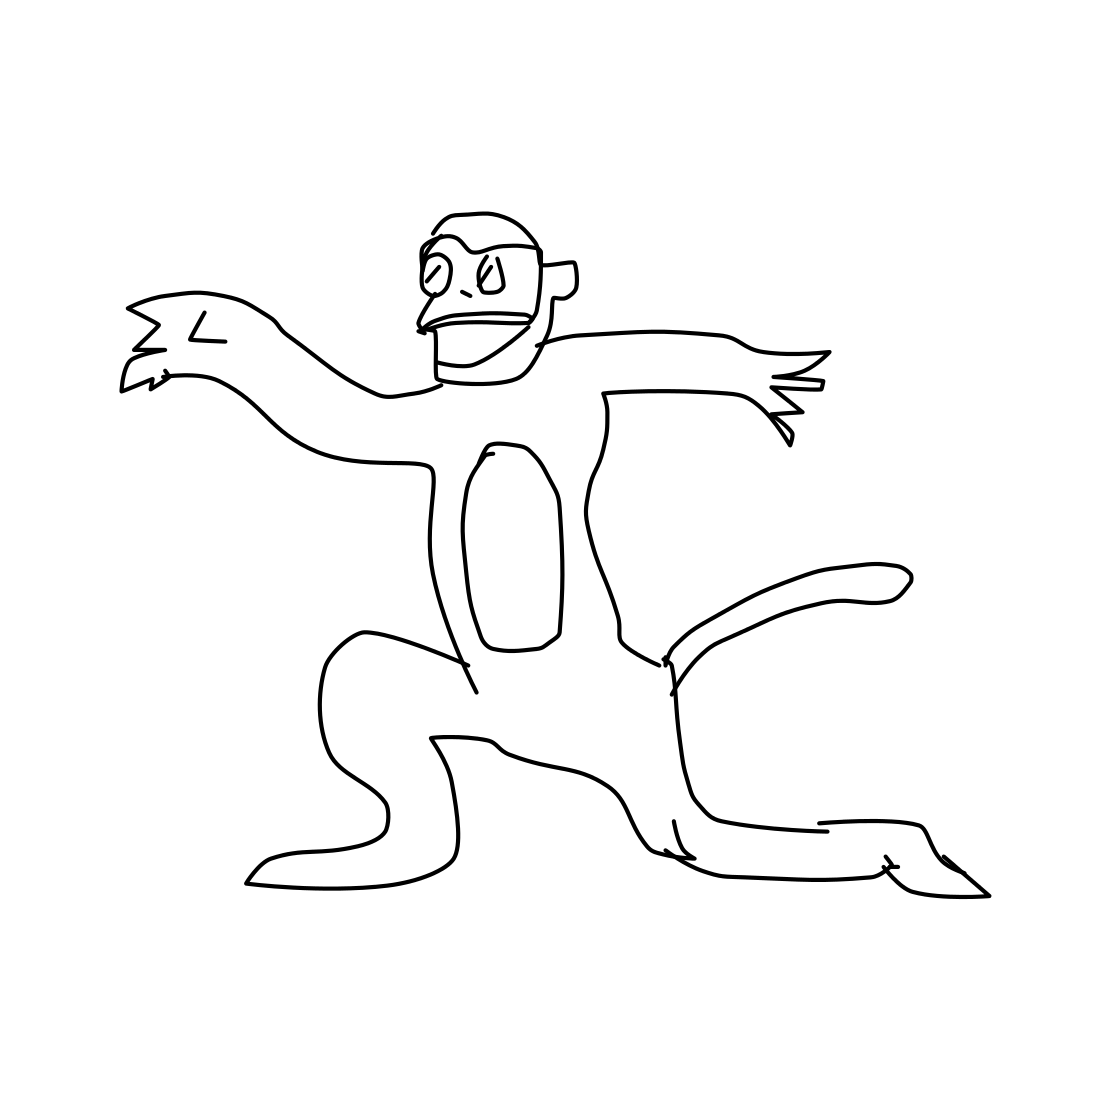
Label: monkey